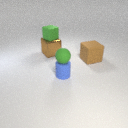
large brown metal cube below small green rubber cube